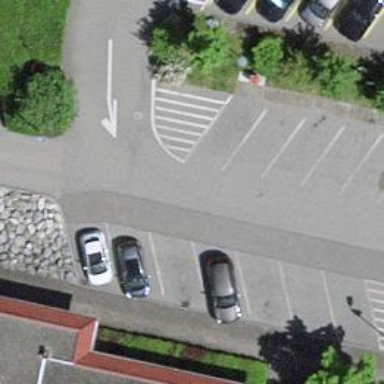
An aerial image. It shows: Asphalt parking aisle designated as service road.